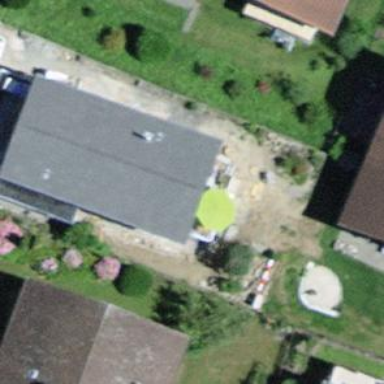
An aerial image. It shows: View of roof of building.